Question: try to get this(the header with the picture) :
And this is my code :
'''
<LinearLayout xmlns:android="http://schemas.android.com/apk/res/android"
xmlns:tools="http://schemas.android.com/tools"
xmlns:app="http://schemas.android.com/apk/res-auto"
android:layout_width="match_parent"
android:orientation="vertical"
android:layout_height="match_parent"
tools:context=".MainActivity">
<include layout="@layout/toolbar" />
<android.support.v4.widget.DrawerLayout
android:layout_width="match_parent"
android:id="@+id/drawerLayout"
android:layout_height="match_parent">
<!-- activity view -->
<RelativeLayout
android:layout_width="match_parent"
android:background="#fff"
android:layout_height="match_parent">
<TextView
android:layout_centerInParent="true"
android:layout_width="wrap_content"
android:textColor="#000"
android:text="Activity Content"
android:layout_height="wrap_content" />
<com.shamanland.fab.FloatingActionButton
android:layout_width="wrap_content"
android:layout_height="wrap_content"
android:src="@drawable/ic_launcher"
app:floatingActionButtonColor="#000000"
app:floatingActionButtonSize="mini"
android:layout_alignParentBottom="true"
android:layout_alignParentRight="true"
android:layout_alignParentEnd="true"
android:layout_marginRight="16dp"
android:layout_marginBottom="20dp"
/>
</RelativeLayout>
<!-- navigation drawer -->
<RelativeLayout
android:layout_gravity="left|start"
android:layout_width="match_parent"
android:background="#fff"
android:layout_height="match_parent">
<RelativeLayout
android:layout_width="fill_parent"
android:layout_height="wrap_content"
android:id="@+id/top_control_bar">
<TextView
android:layout_width="match_parent"
android:layout_height="match_parent"
android:text="bababababbababababbababababba"/>
</RelativeLayout>
<ListView
android:id="@+id/left_drawer"
android:layout_width="match_parent"
android:layout_height="match_parent"
android:divider="#eee"
android:background="#fff"
android:dividerHeight="1dp" />
</RelativeLayout>
</android.support.v4.widget.DrawerLayout>
'''
I don't know if i have to create a new layout above the list or something else.
I've seen that there is a listview header in android but this doesn't work in my example.
Thanks for your help
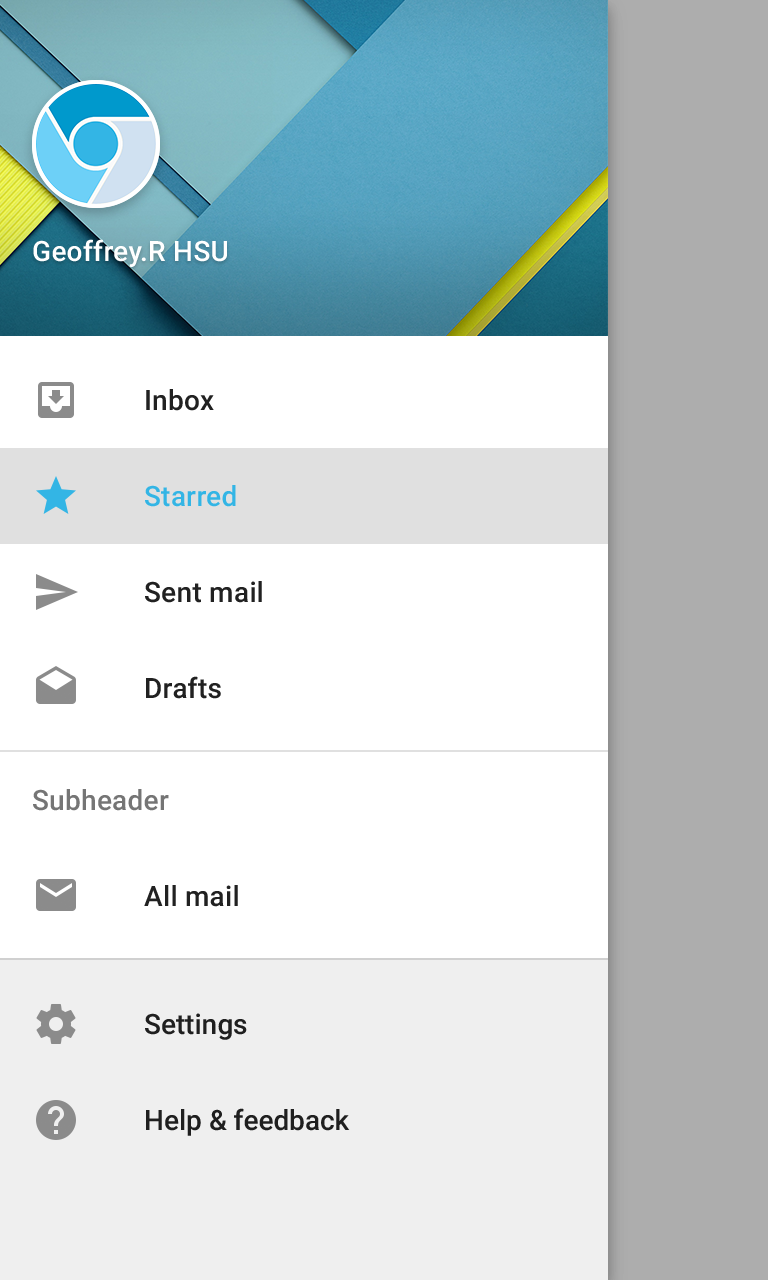
Answer: Try the Below code......
'''
<RelativeLayout
android:layout_gravity="left|start"
android:layout_width="match_parent"
android:background="#fff"
android:layout_height="match_parent">
<RelativeLayout
android:layout_width="fill_parent"
android:layout_height="wrap_content"
android:id="@+id/top_control_bar">
<TextView
android:layout_width="match_parent"
android:layout_height="match_parent"
android:text="bababababbababababbababababba"/>
</RelativeLayout>
<RelativeLayout
android:layout_width="fill_parent"
android:layout_height="wrap_content"
android:id="@+id/top_control_bar1">
<ImageView
android:id="@+id/imageView"
android:layout_width="match_parent"
android:layout_height="match_parent"
android:background="@drawable/ur_image" />
<TextView
android:id="@+id/textView"
android:layout_width="wrap_content"
android:layout_height="wrap_content"
android:gravity="start"
android:text="Your Text"
android:textColor="#FFFFFF"
android:textSize="38px" />
</RelativeLayout>
<ListView
android:id="@+id/left_drawer"
android:layout_width="match_parent"
android:layout_height="match_parent"
android:layout_below="@+id/top_control_bar1"
android:divider="#eee"
android:background="#fff"
android:dividerHeight="1dp" />
</RelativeLayout>
'''